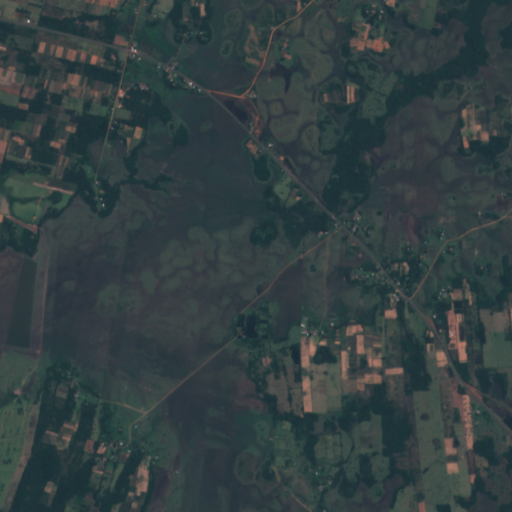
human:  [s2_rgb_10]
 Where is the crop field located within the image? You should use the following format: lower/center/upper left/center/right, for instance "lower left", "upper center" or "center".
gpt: The crop field is located in the upper center of the image.
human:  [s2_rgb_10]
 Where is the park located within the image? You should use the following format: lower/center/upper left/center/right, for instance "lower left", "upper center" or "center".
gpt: The park is located in the upper center of the image.
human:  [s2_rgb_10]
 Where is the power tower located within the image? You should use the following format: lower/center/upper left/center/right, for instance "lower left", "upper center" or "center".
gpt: There is no power tower in the image.